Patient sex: M
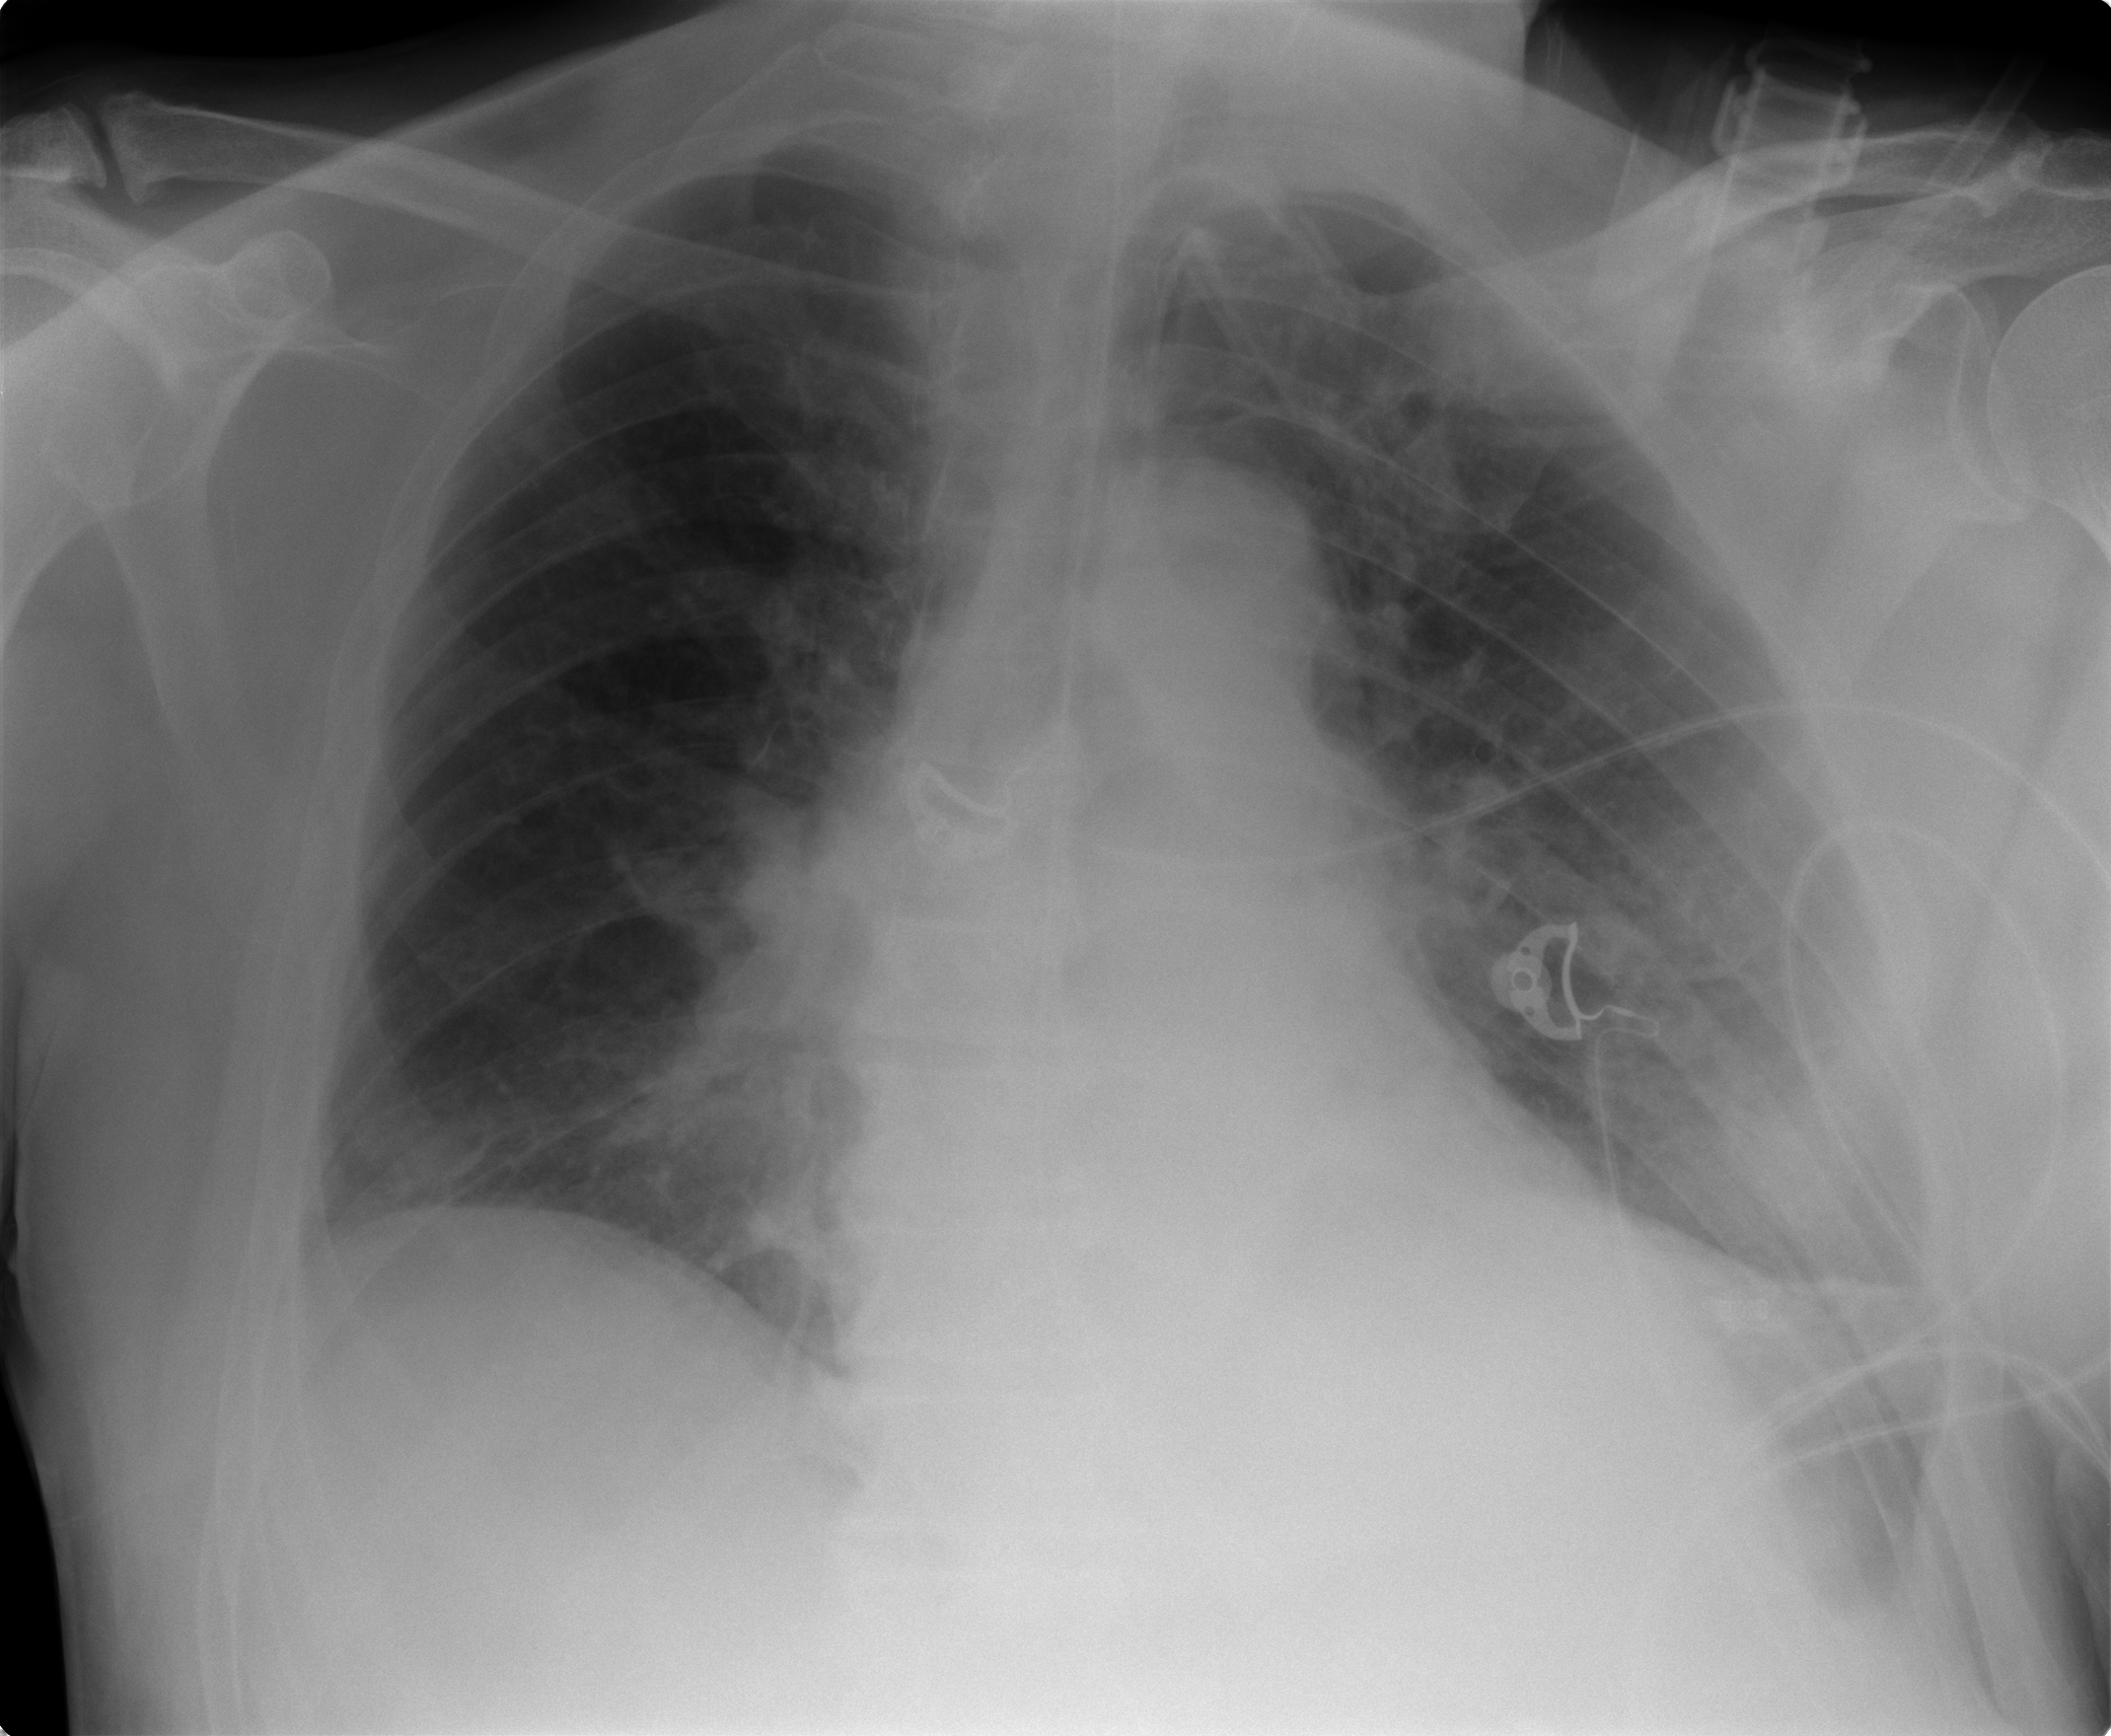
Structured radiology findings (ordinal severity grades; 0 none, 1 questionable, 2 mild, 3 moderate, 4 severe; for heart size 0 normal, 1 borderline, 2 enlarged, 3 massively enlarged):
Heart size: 1
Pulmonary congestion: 2
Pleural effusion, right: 0
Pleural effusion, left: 1
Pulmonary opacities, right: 2
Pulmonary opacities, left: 1
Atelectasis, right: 2
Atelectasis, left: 2